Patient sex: M
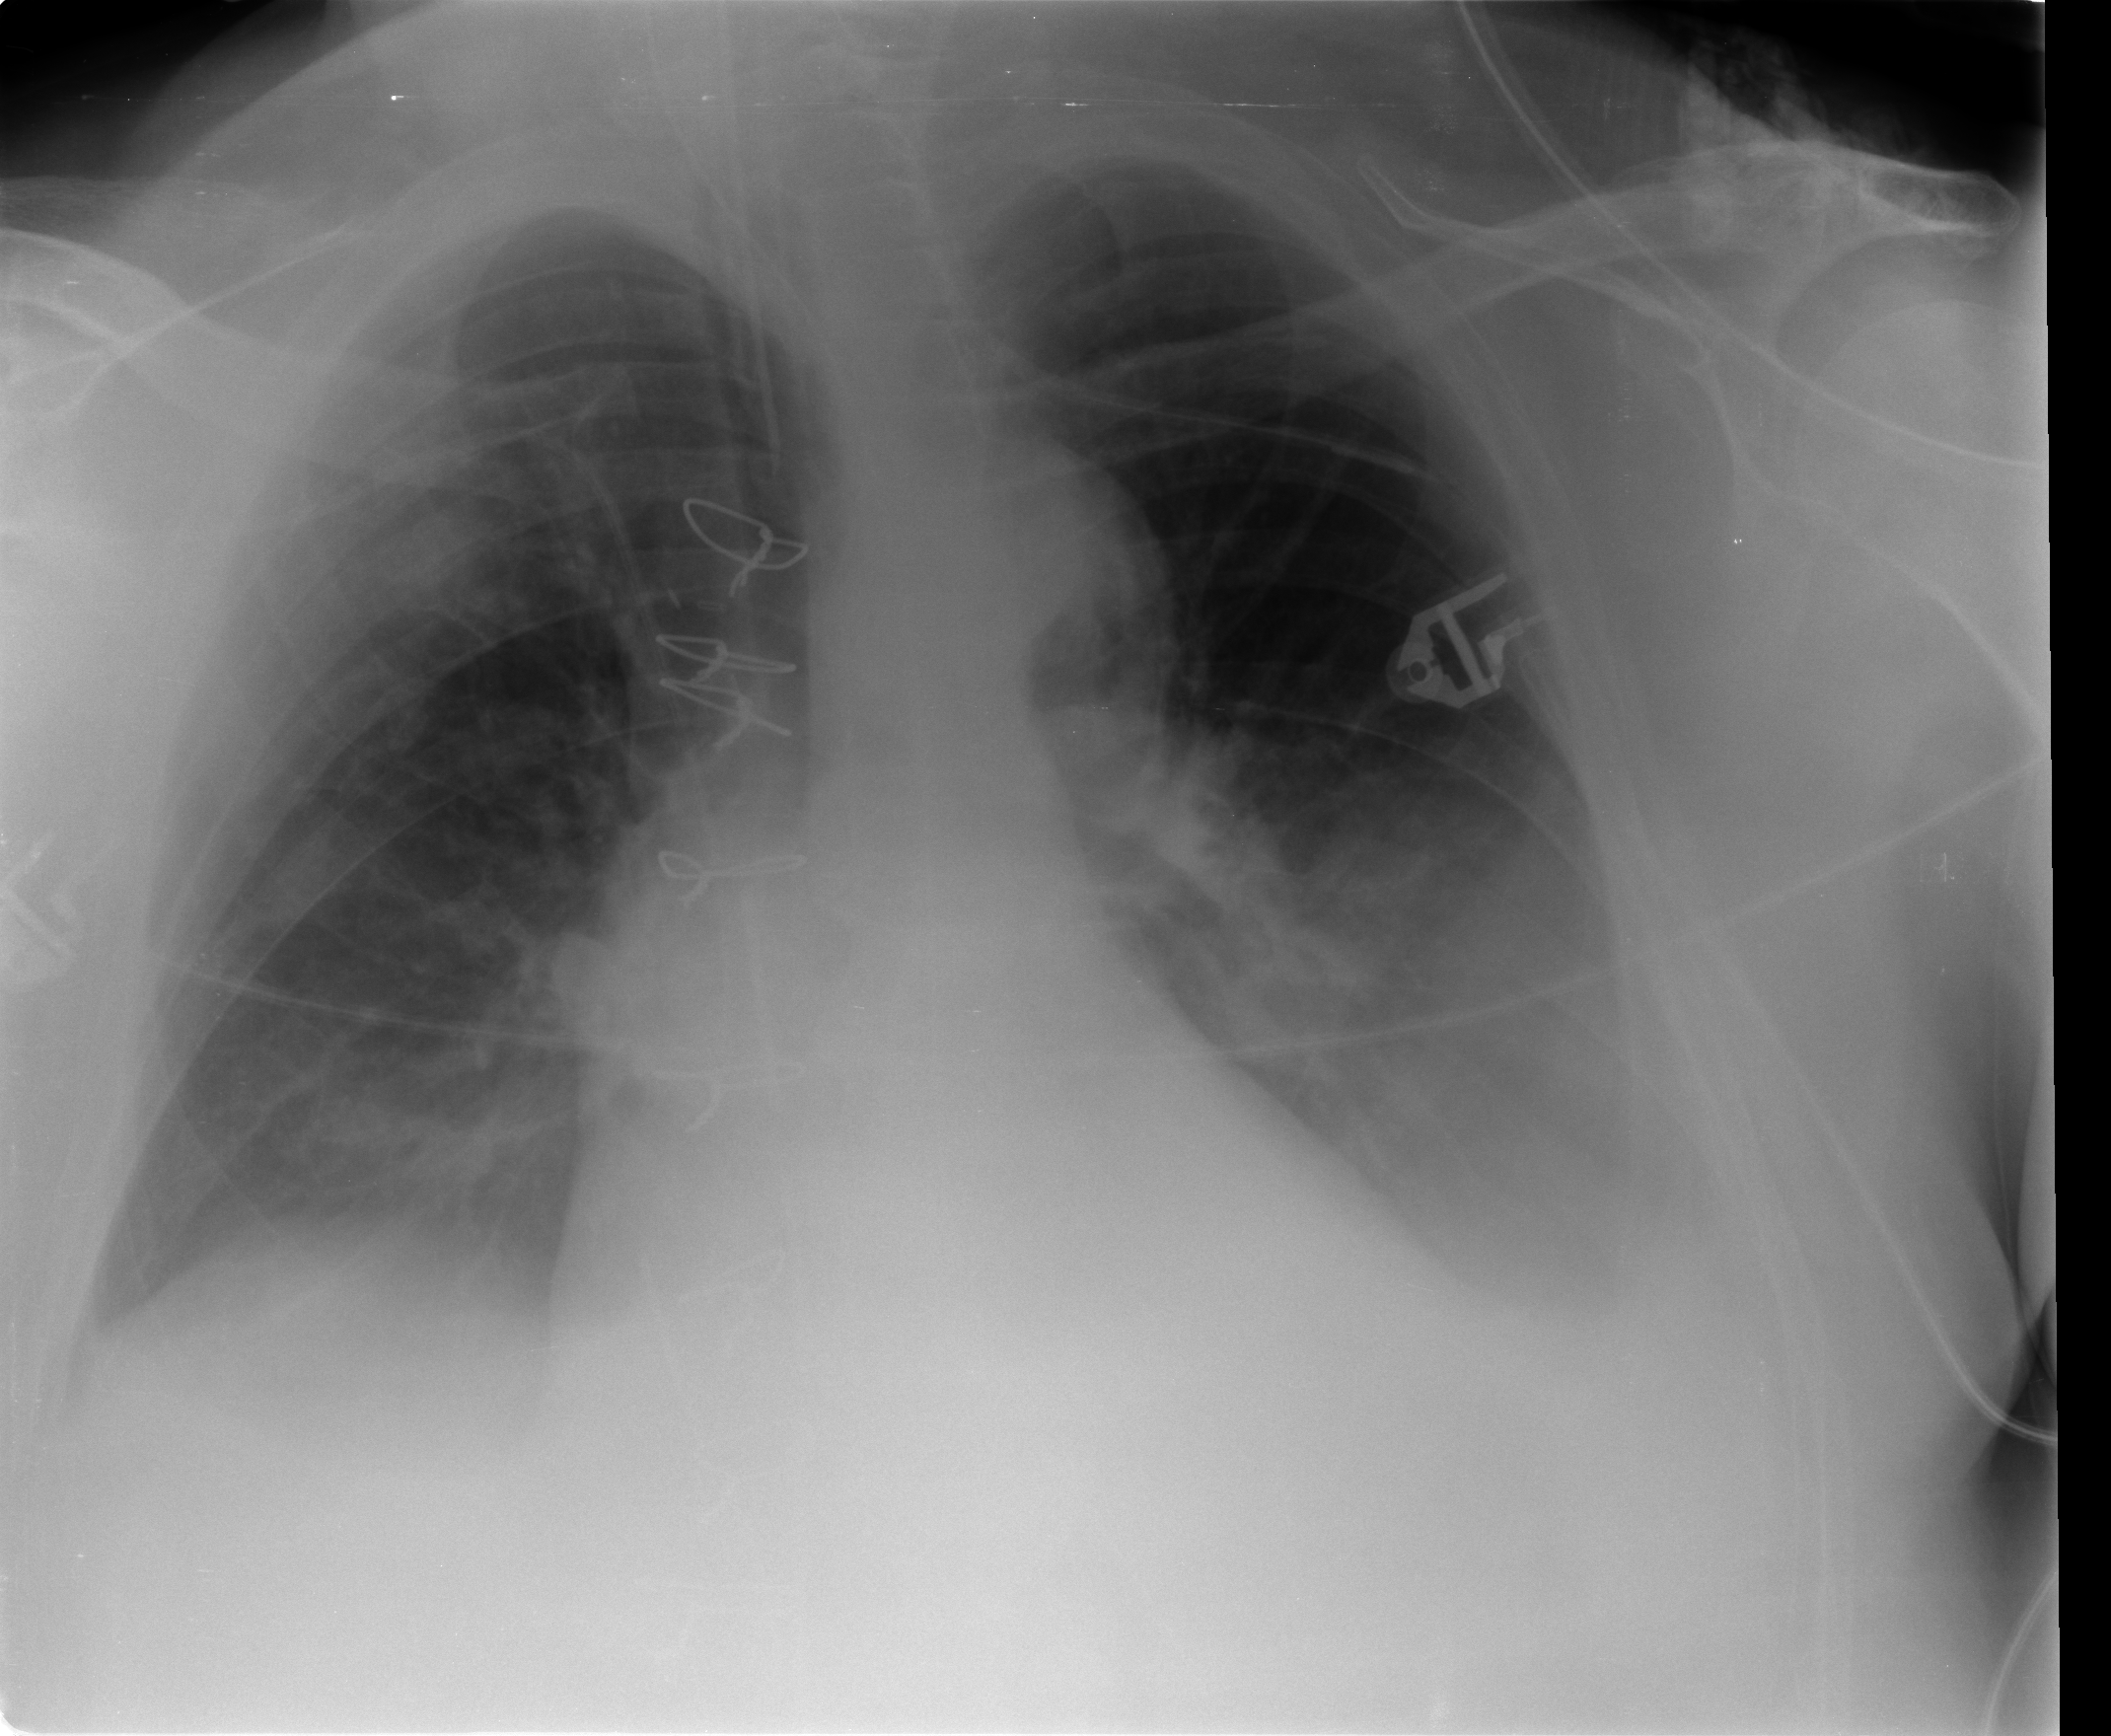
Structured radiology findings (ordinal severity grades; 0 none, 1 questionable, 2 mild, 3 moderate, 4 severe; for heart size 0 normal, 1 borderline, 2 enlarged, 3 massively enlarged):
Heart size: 2
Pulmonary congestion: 2
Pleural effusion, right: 2
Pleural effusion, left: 3
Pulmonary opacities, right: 2
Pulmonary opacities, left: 2
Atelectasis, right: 2
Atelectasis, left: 2